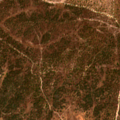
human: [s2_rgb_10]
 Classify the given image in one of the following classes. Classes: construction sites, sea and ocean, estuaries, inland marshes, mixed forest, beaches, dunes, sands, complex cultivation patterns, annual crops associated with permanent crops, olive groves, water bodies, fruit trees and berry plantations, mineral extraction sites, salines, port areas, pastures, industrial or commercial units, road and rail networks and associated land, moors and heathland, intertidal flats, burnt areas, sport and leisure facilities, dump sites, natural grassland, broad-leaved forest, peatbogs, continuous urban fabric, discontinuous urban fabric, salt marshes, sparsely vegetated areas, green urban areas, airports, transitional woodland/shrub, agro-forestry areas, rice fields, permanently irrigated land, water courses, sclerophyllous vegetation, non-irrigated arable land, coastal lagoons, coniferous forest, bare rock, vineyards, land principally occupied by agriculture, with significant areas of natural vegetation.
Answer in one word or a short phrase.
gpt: pastures, agro-forestry areas